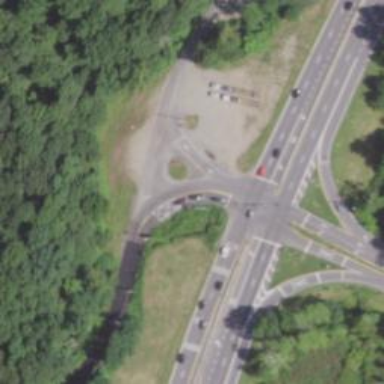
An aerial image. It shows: Motorway junction.